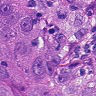
Metastatic tissue present: yes